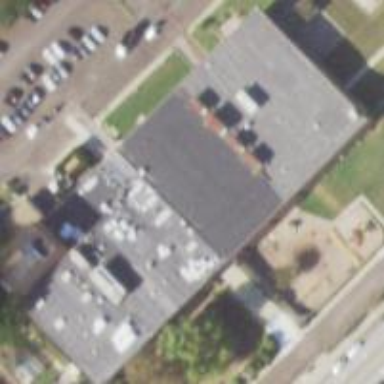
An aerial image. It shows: Community centre building.